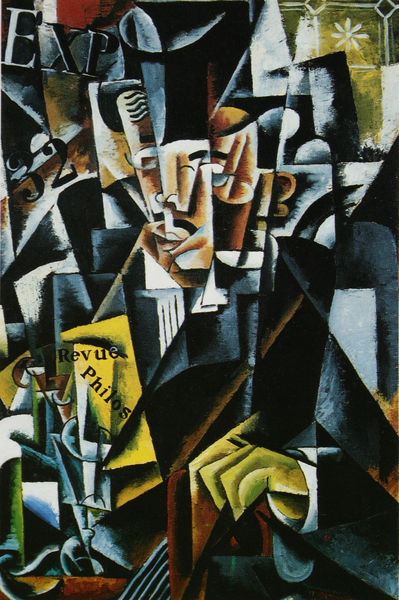
Titel: Bildnis eines Philosophen
Künstler: Lyubov' Popova
Standort: St. Petersburg
Institution: Russisches Museum
Schlagwörter: blau, hand, weiß, gelb, kubismus, ocker, blume, braun, schwarz, zylinder, bart, arm, gesicht, ärmel, porträt, stock, schrift, linien, zahlen, collage, stern, schraffur, zeitung, buchstaben, philos, revue, revue philos